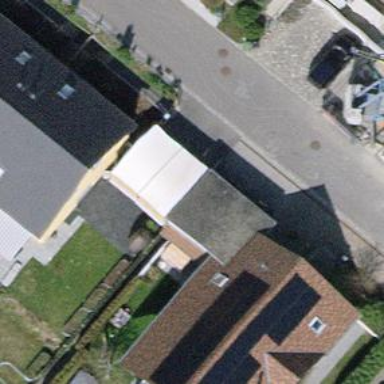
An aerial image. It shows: View of roof of building.